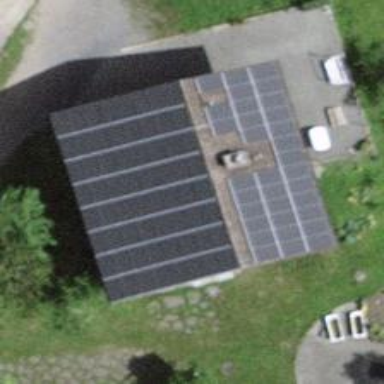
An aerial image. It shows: Solar photovoltaic panel generator located on building's roof.